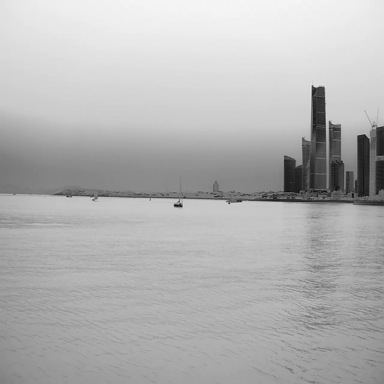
There are eight objects shown in the infrared image, including two container_ships, four sailboats, and two canoes.